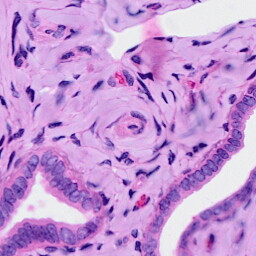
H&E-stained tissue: Ovarian